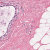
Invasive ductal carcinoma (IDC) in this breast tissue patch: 0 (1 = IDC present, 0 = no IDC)